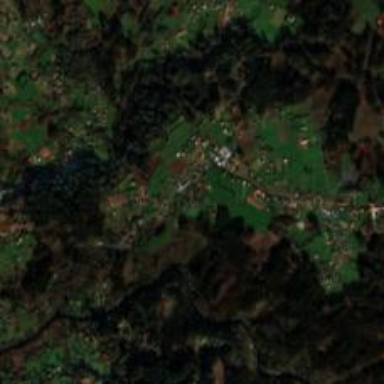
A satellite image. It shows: Small settlement known as hamlet.